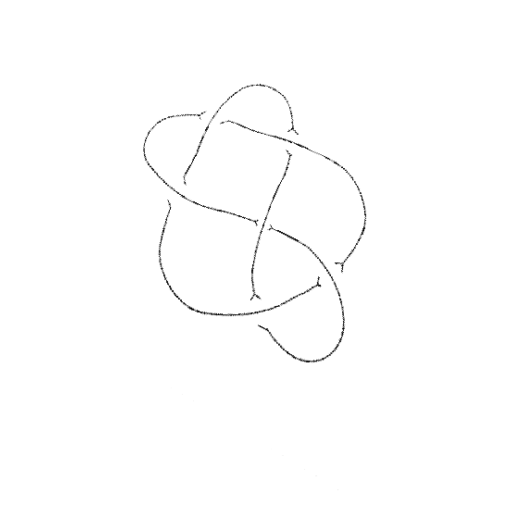
Crossing number: 6